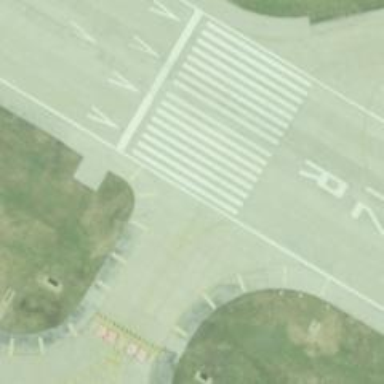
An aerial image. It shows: View of taxiway at the airport.